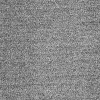
Atmospheric dust classification: dusty